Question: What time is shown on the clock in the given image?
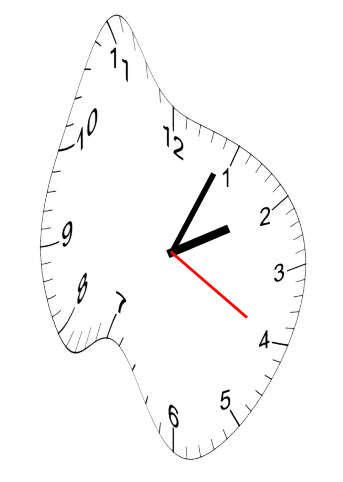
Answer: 02:04:20